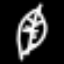
Label: leaf